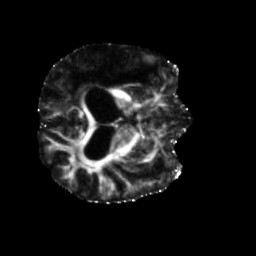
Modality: FA
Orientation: axial
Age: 52
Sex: male
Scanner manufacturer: siemens
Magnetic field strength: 3 T
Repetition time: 5.47 s
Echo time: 0.0854 s